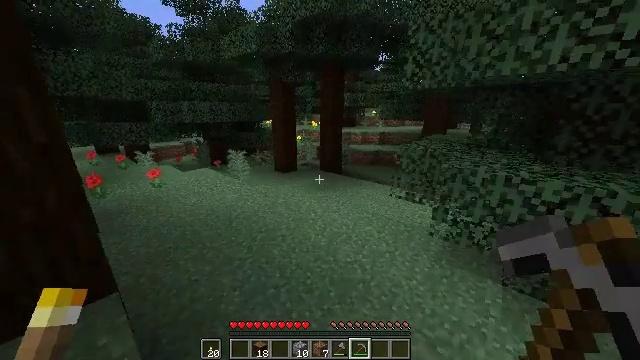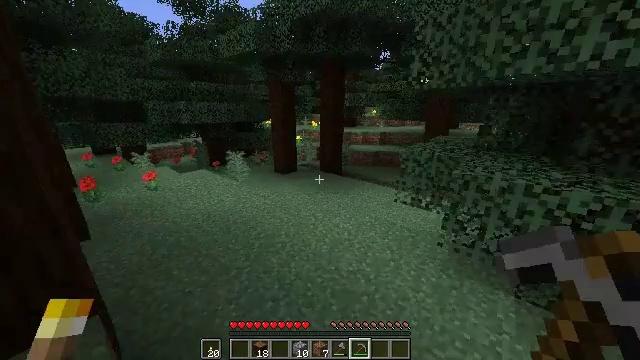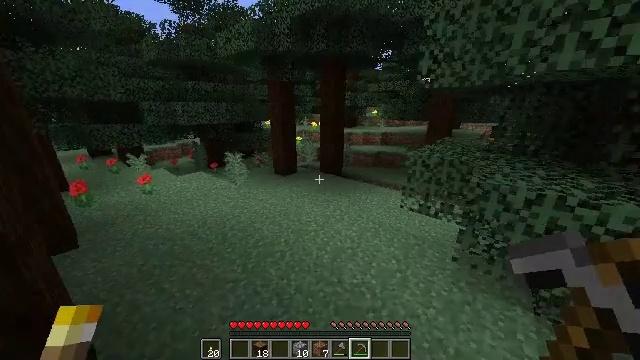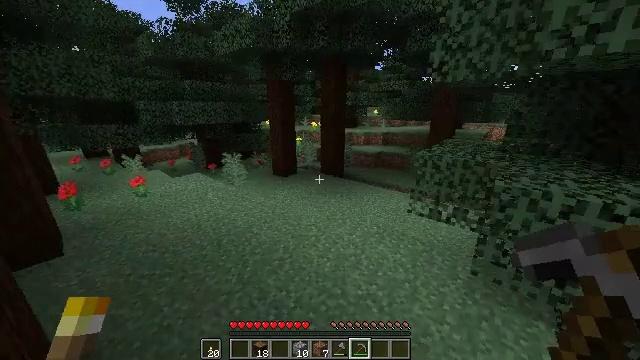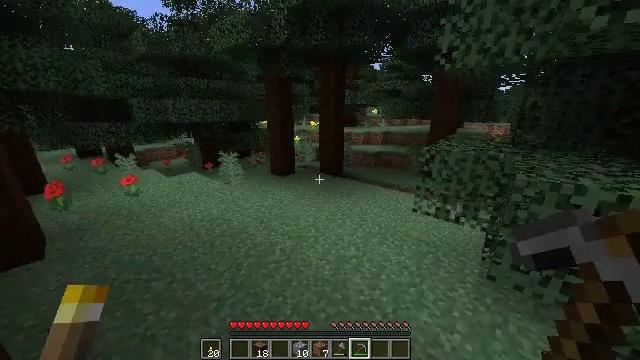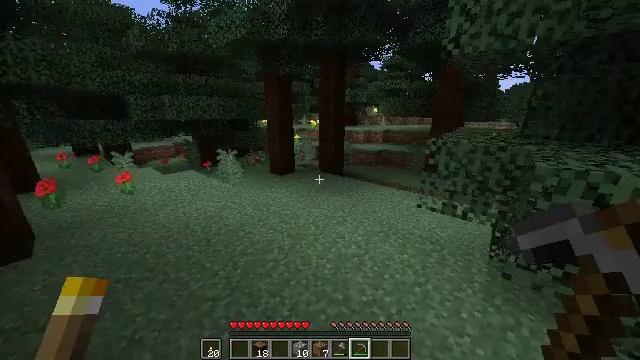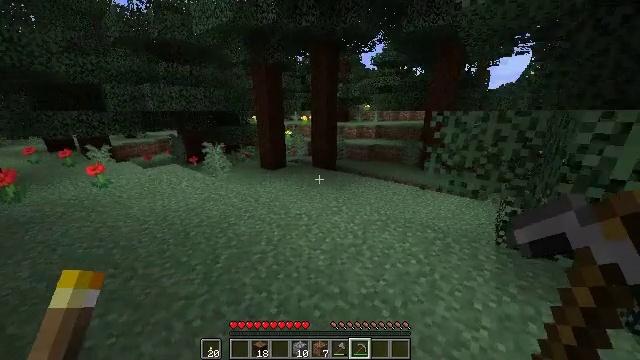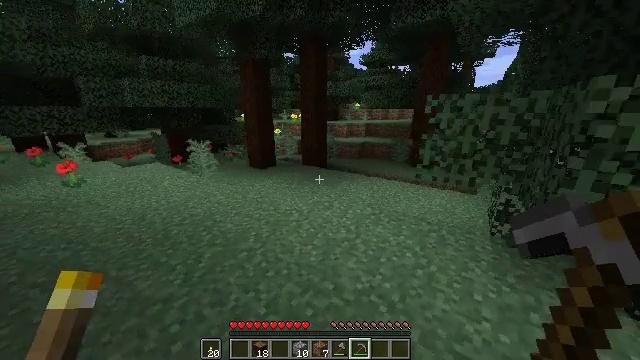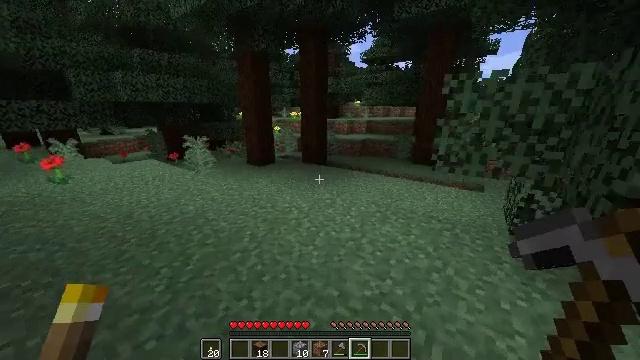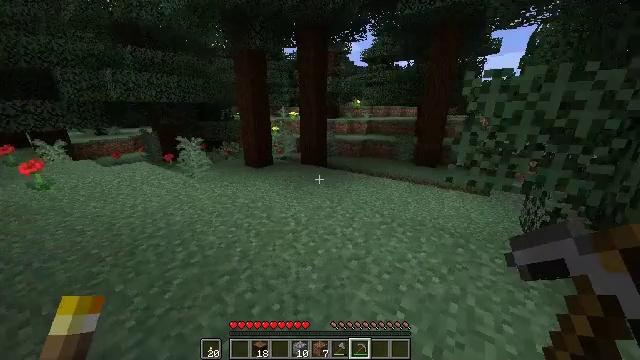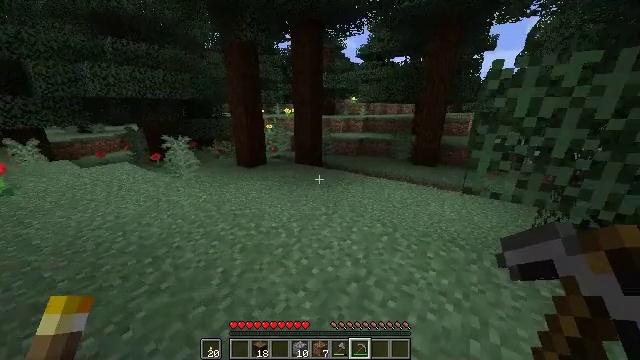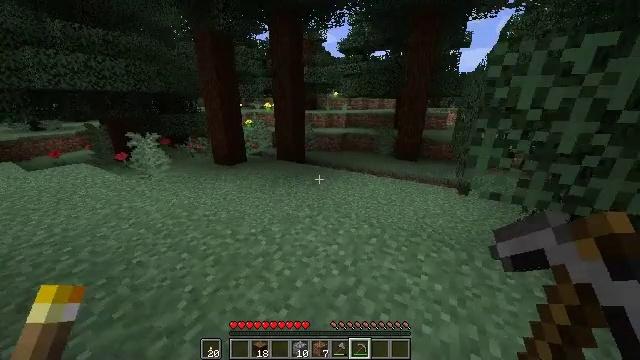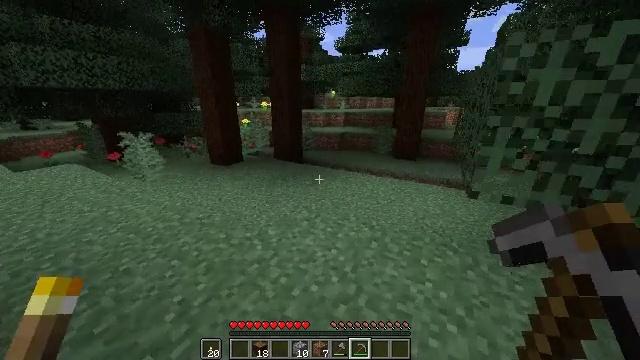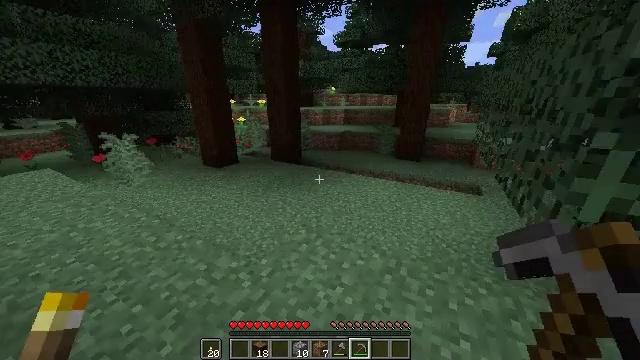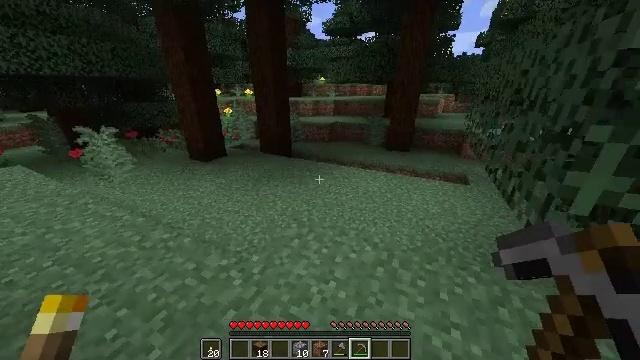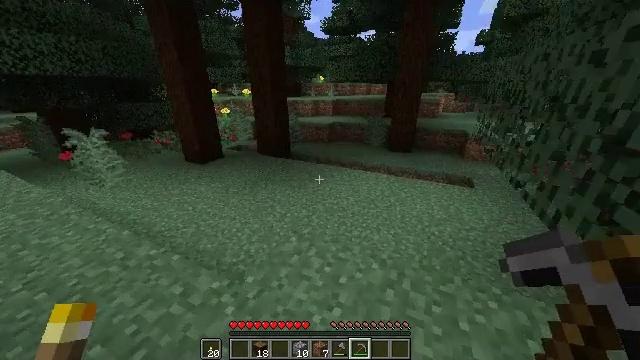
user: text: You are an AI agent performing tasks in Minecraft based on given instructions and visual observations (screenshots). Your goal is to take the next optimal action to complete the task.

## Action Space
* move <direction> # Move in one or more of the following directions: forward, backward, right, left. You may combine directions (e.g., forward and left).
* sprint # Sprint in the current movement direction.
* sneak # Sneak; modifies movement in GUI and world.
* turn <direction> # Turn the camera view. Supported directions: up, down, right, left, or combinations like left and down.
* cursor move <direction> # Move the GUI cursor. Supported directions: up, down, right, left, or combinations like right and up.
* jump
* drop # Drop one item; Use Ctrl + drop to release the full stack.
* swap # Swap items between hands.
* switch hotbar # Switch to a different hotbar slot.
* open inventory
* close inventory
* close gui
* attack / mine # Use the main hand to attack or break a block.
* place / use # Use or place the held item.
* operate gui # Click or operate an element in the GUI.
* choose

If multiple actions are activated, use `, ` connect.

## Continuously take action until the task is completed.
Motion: motion action
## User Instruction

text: Collect the grass block using a shovel.
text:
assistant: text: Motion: move forward
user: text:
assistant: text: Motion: move forward
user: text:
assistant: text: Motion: move forward
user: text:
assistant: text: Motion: move forward
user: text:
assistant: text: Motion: move forward
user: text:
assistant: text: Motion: move forward, turn right
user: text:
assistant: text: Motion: move forward, turn right
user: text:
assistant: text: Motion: move forward
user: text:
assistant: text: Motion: move forward
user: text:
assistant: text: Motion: move forward, turn right
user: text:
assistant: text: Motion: move forward, turn right and down
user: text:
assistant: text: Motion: move forward
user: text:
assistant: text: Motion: move forward
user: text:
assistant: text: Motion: move forward, turn right and down
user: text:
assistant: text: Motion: move forward
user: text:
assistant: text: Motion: move forward, turn right and down
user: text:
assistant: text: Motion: move forward, turn right and down
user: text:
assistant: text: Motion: move forward, turn right and down
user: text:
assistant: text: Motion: move forward
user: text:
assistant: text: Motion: move forward
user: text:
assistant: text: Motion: move forward
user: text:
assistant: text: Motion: move forward
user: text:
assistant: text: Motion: move forward
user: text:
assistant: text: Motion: move forward
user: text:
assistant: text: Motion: move forward
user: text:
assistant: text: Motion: move forward
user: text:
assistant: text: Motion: move forward
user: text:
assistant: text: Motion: move forward
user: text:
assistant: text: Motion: move forward
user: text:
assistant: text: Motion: move forward